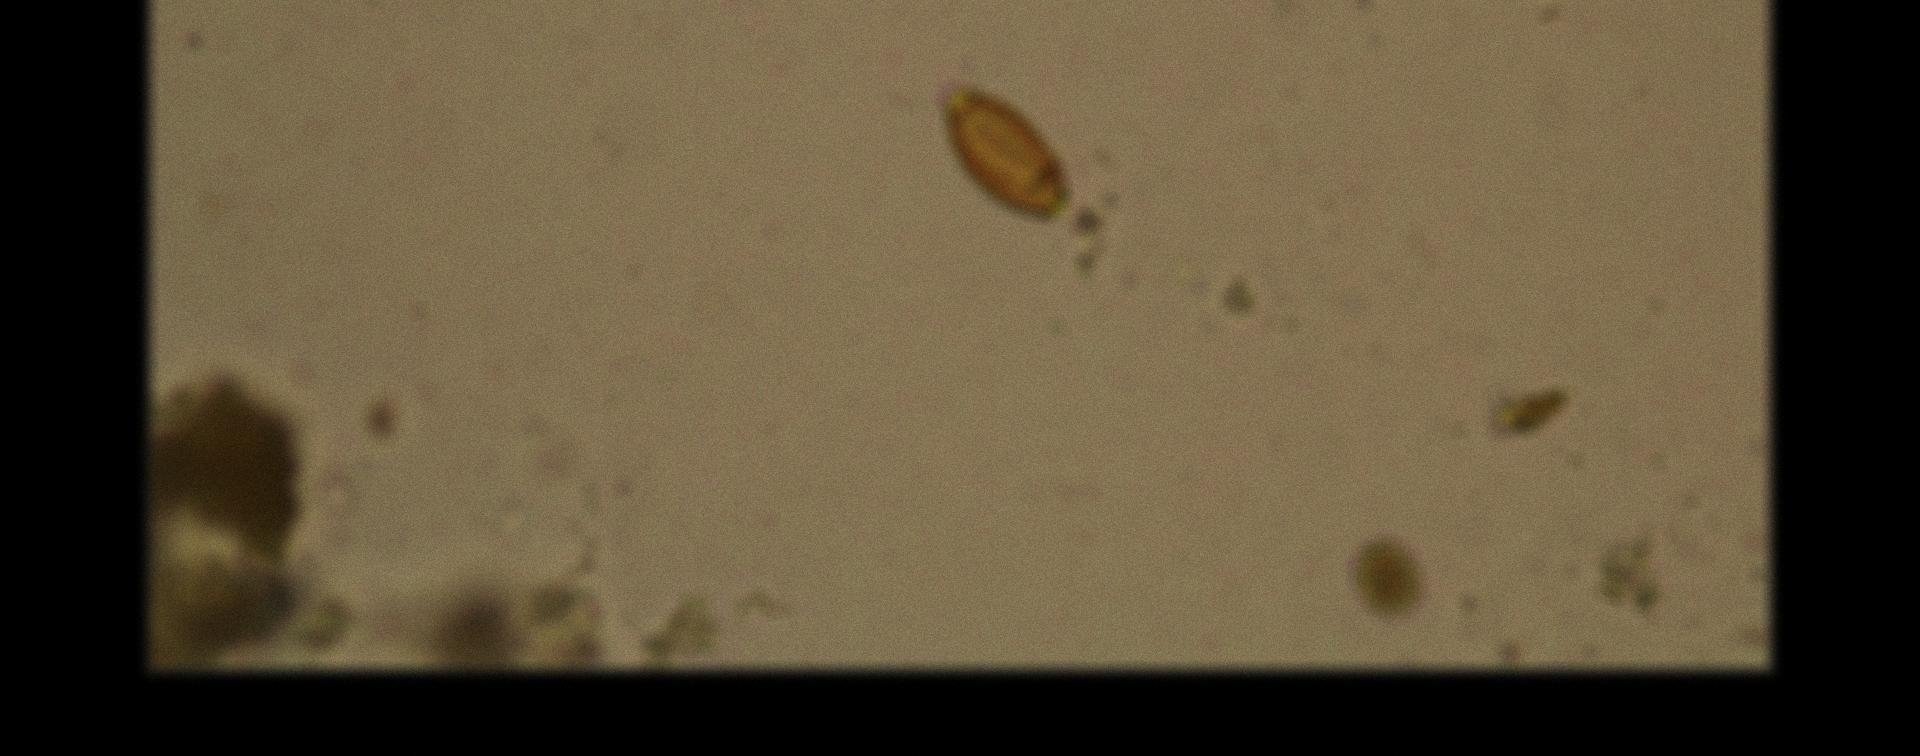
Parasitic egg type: Trichuris trichiura